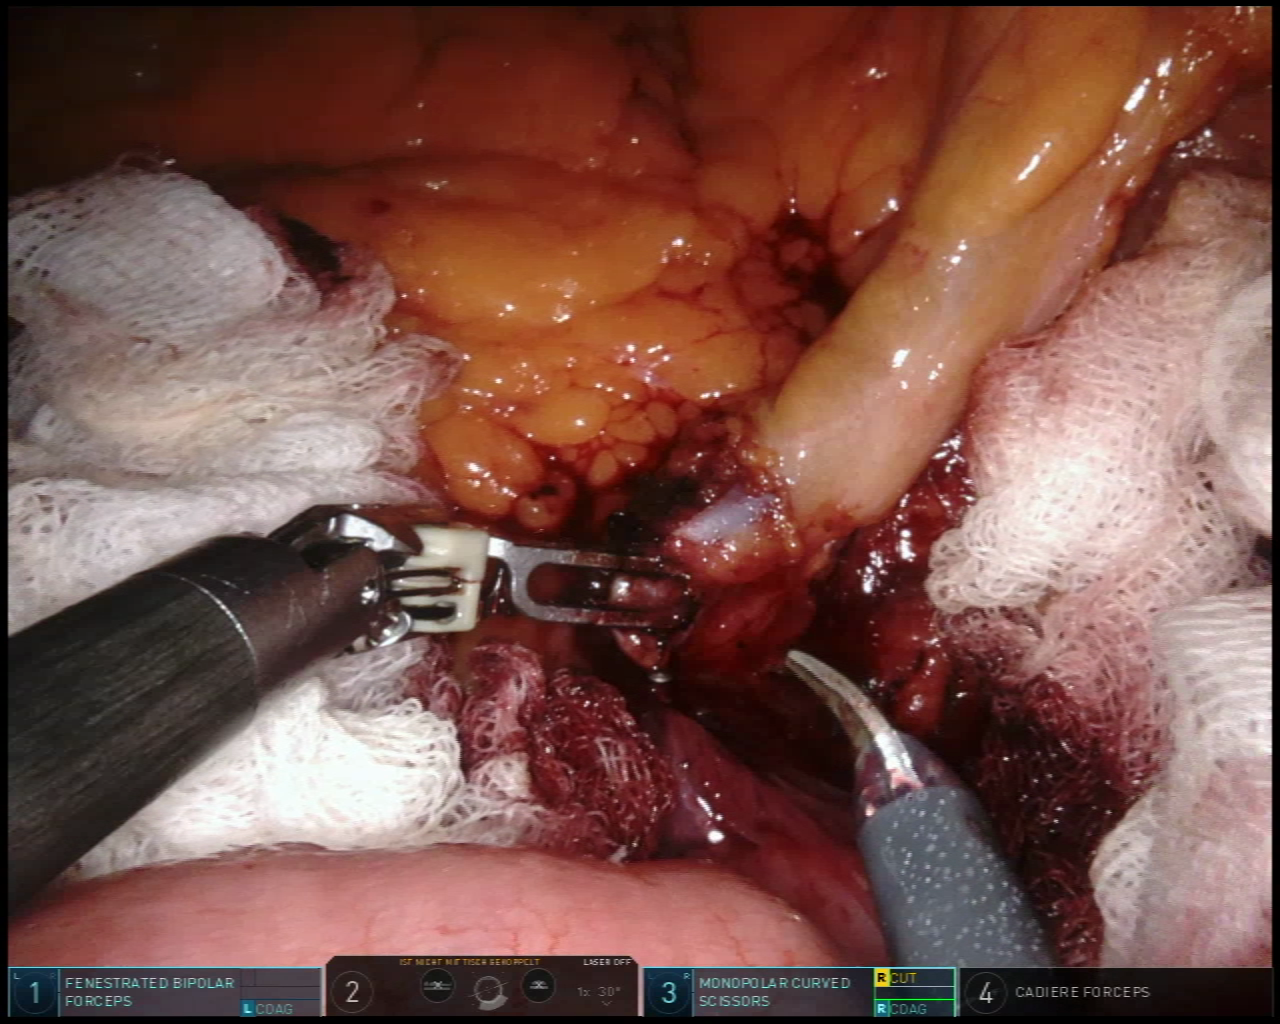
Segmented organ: intestinal_veins
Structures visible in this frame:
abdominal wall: no
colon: no
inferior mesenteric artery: no
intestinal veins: yes
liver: no
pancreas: no
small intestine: yes
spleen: no
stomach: no
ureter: no
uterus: no
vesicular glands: no